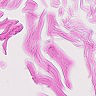
Metastatic tissue present: no